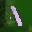
Label: 1